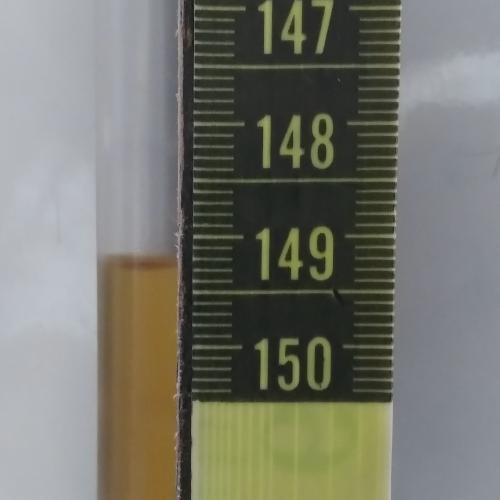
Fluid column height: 149.3 cm